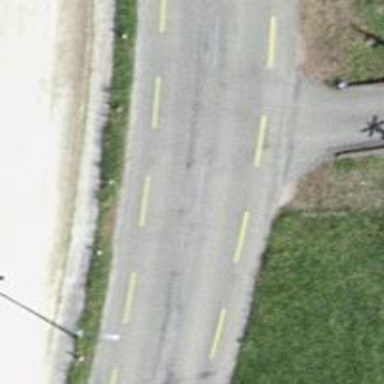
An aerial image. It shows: Tertiary road with lane designated for cyclists on both sides.